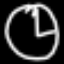
Label: clock